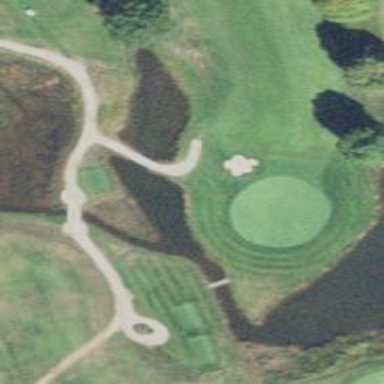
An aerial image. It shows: Path for golf carts.